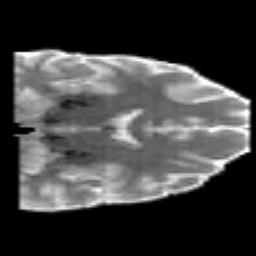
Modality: MD
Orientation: coronal
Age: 26
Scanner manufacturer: philips
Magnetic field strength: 3 T
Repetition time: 8.592 s
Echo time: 0.1268 s